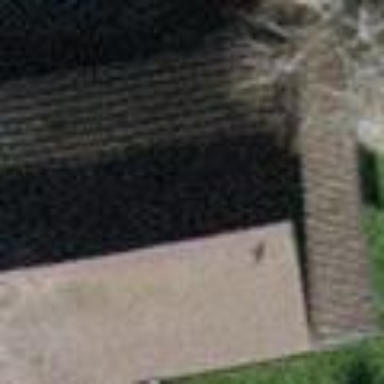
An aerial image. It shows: Farm auxiliary building with gabled roof.